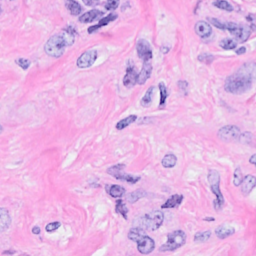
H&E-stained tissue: Breast